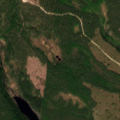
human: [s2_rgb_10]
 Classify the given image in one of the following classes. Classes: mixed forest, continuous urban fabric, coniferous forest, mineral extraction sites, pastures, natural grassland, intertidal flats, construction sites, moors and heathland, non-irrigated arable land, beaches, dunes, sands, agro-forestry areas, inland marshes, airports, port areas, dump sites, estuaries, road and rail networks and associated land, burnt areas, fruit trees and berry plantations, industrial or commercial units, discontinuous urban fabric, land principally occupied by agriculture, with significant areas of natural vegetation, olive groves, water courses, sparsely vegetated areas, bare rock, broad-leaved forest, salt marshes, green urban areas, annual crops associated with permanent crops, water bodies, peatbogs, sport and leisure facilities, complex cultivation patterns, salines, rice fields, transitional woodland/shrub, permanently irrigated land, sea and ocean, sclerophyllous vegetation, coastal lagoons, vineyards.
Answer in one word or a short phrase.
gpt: coniferous forest, mixed forest, transitional woodland/shrub